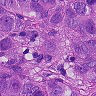
Metastatic tissue present: yes